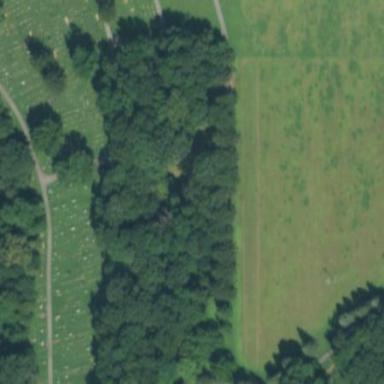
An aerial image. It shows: Cemetery.